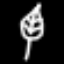
Label: leaf